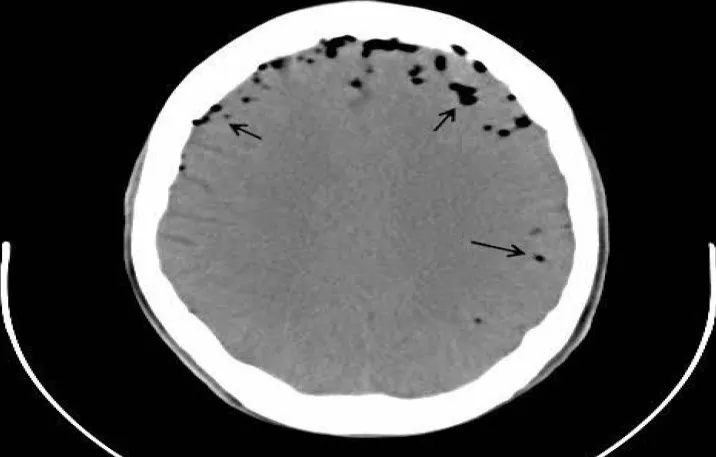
There were large amounts of air bubbles in the brain CT scan.
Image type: radiology (ct)